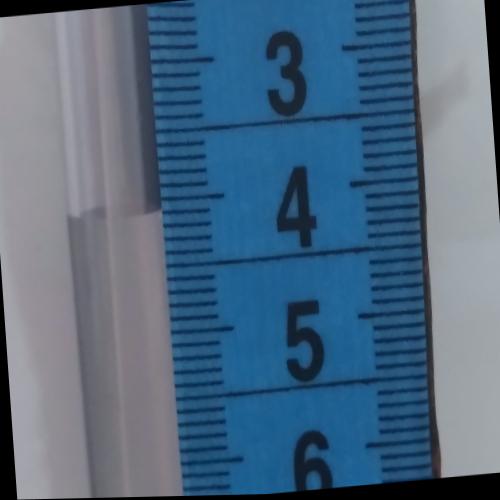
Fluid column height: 4.1 cm